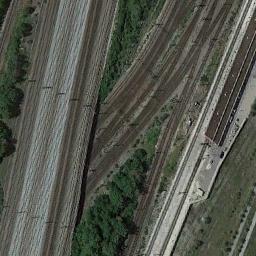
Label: railway